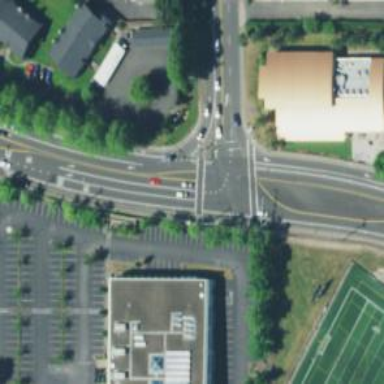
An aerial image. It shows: Secondary link road with asphalt surface.